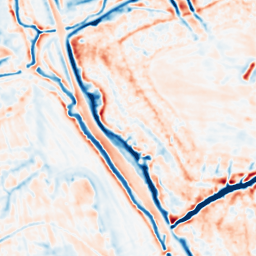
Category: multiscale
Decomposition family: dog_multiscale
Decomposition parameters: sigma_ratio: 1.6
n_scales: 3
base_sigma: 1
Upsampling method: quintic
Upsampling parameters: scale: 4
Upsampling scale: 4